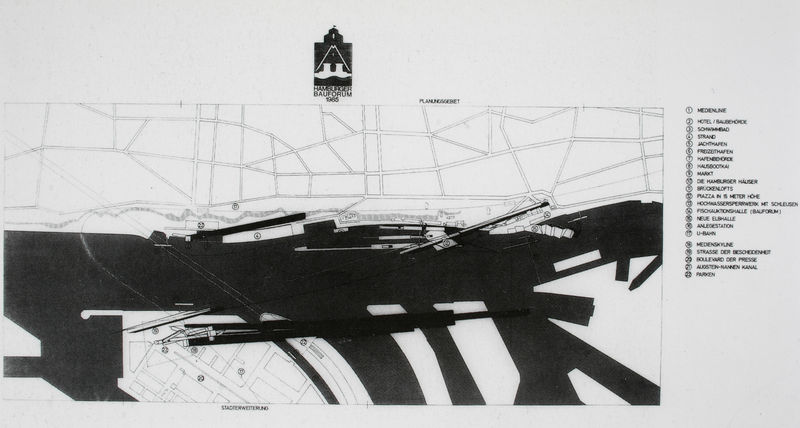
Titel: "Skyline der Medien" Hamburg - Lageplan
Künstler: Coop Himmelblau
Schlagwörter: dunkel, wasser, fluss, schwarz, zeichnung, rahmen, grafik, linien, hafen, querformat, straßen, becken, text, beschriftung, wappen, plan, legende, grundriss, stadtplan, schrfit